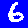
Digit: 6